Question: I created a function to filter with multiple predicates for which I perform a logical AND for them:
'''
@SafeVarargs
public static <T> Stream<T> filter(Stream<T> source, Predicate<T>... predicates) {
return source.filter(Arrays.stream(predicates).reduce(predicates[0], Predicate::and));
}
'''
When calling:
'''
filter(IntStream.range(0, 10).boxed(), x -> x % 2 != 0, x -> x%3 == 0).forEach(System.out::println);
'''
It works fine and prints 3 and 9. However when I pass a single predicate such as:
'''
filter(IntStream.range(0, 10).boxed(), x -> x % 2 != 0).forEach(System.out::println);
'''
I get a compilation error:
'''
The target type of this expression must be a functional interface
'''
Why is this?

For infos I use Eclipse Luna version 1.
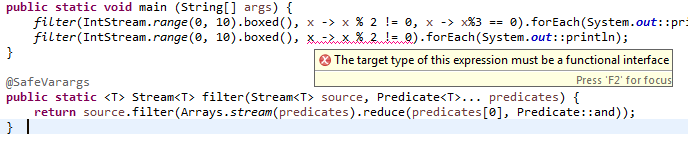
Answer: This is a corner case for the compiler. In order to determine whether it should apply varargs wrapping of arguments into an array or simply pass an array, it needs to know the type of the last argument, however, in the case of a lambda expression it needs the invoked method signature to determine the type. But it's clear what should happen as a lambda expression can never be an array type and so, 'javac' compiles it without problems.
One acceptable work-around would be to overload the method:
'''
@SafeVarargs
public static <T> Stream<T> filter(Stream<T> source, Predicate<T>... predicates) {
return source.filter(
Arrays.stream(predicates).reduce(predicates[0], Predicate::and));
}
public static <T> Stream<T> filter(Stream<T> source, Predicate<T> predicate) {
return source.filter(predicate);
}
'''
This would be an an acceptable work-around as it does not require any changes on the calling side while improving the efficiency for the single-arg case at the same time.
---
Please note that your varargs method allows zero arguments but will fail if called that way. So you should either, add another overload:
'''
public static <T> Stream<T> filter(Stream<T> source) {
return source;
}
'''
or make the method safe for the zero argument case:
'''
@SafeVarargs
public static <T> Stream<T> filter(Stream<T> source, Predicate<T>... predicates) {
return Arrays.stream(predicates).reduce(Predicate::and)
.map(source::filter).orElse(source);
}
'''